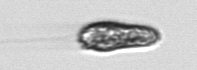
Label: Pseudochattonella_farcimen